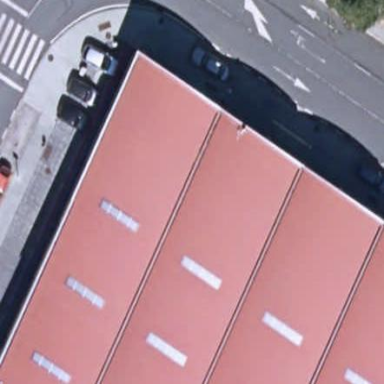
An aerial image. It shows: Industrial building.